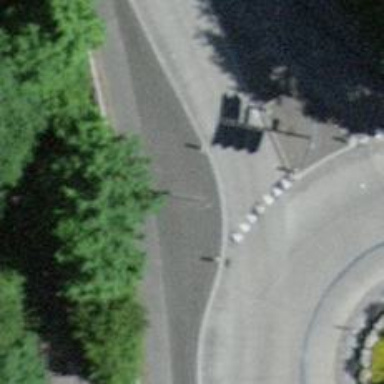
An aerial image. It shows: Road with "give way" sign.